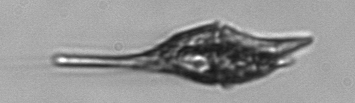
Label: Tripos_lineatus